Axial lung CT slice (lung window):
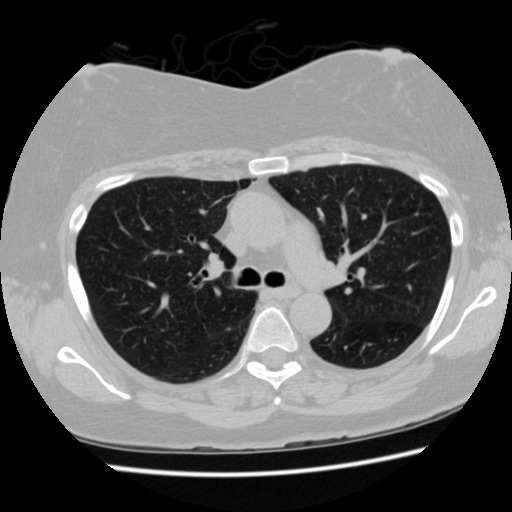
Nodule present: no